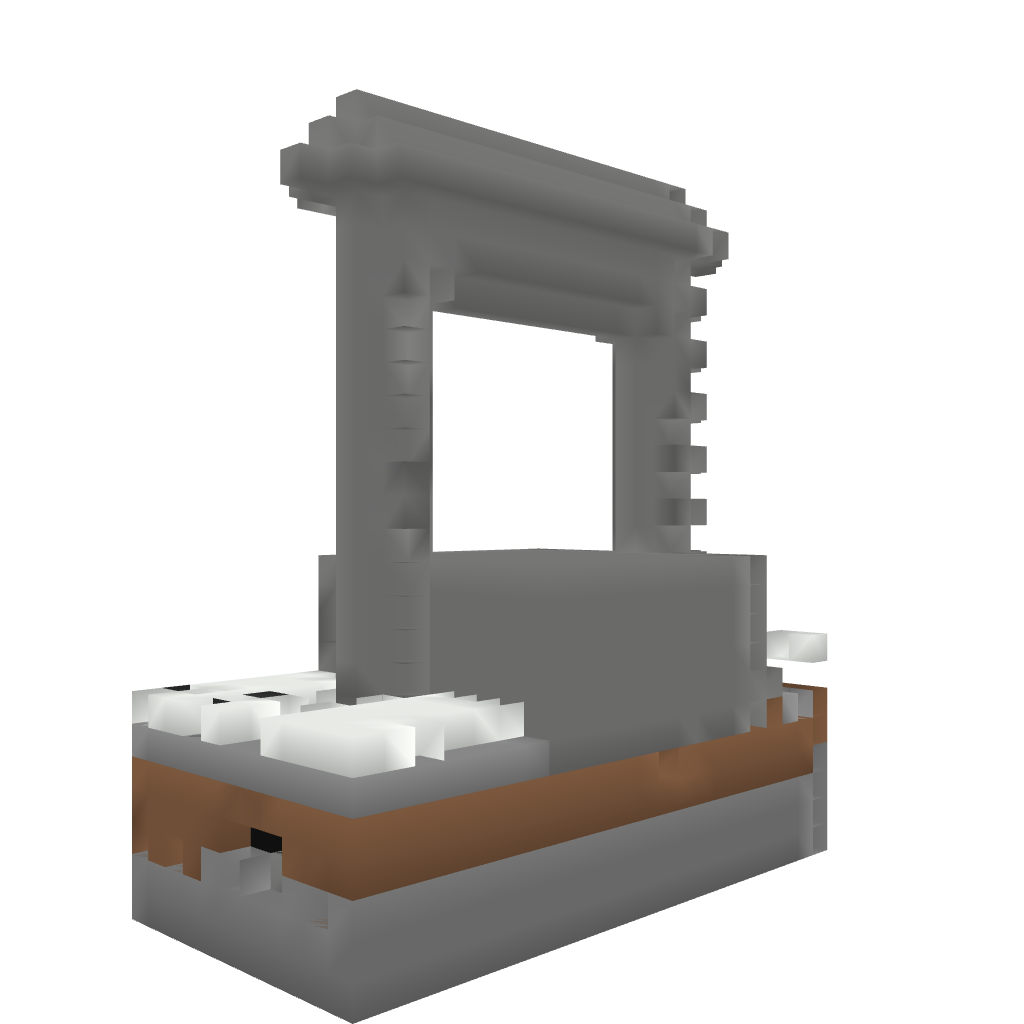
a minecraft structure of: skeleton grinder